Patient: sex F, age 75
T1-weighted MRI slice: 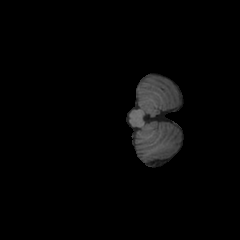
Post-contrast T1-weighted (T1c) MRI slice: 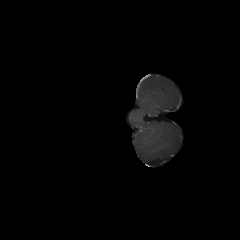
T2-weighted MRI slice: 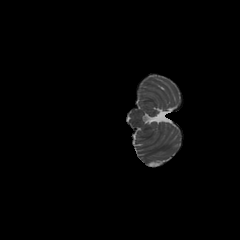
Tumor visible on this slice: no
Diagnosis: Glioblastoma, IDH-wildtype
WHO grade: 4